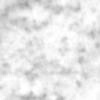
Label: no_change